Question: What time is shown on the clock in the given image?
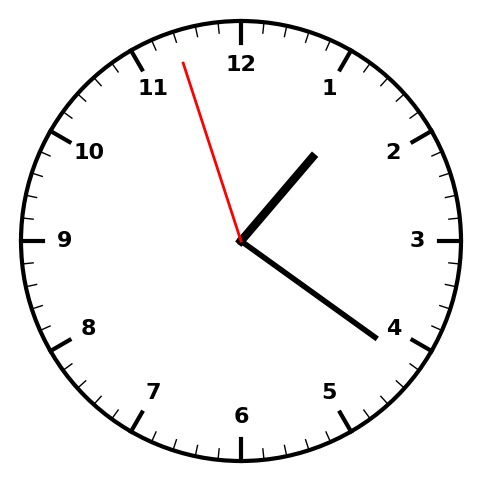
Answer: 01:20:57